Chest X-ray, PA view. Patient: 51 years old, sex M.
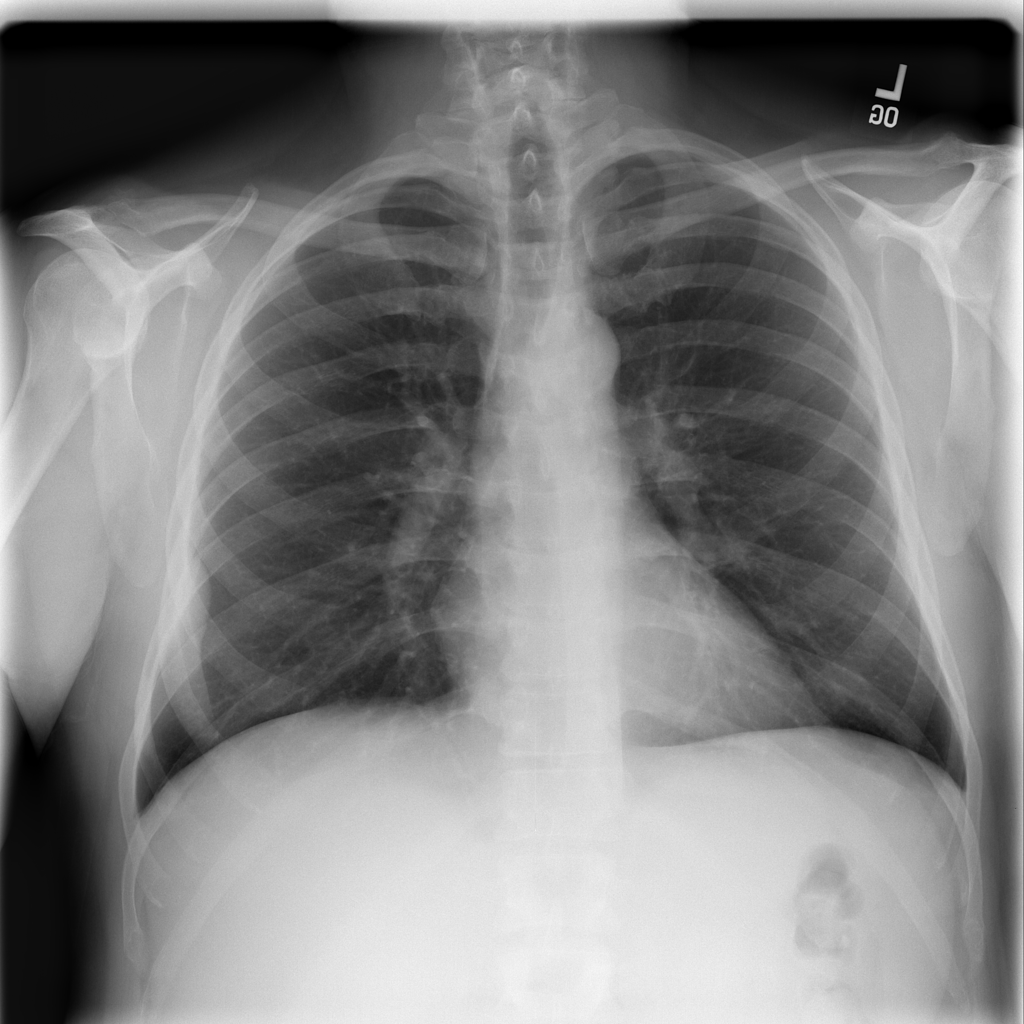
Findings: Pleural_Thickening